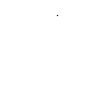
Particle: proton